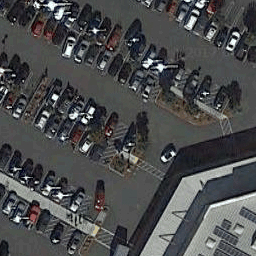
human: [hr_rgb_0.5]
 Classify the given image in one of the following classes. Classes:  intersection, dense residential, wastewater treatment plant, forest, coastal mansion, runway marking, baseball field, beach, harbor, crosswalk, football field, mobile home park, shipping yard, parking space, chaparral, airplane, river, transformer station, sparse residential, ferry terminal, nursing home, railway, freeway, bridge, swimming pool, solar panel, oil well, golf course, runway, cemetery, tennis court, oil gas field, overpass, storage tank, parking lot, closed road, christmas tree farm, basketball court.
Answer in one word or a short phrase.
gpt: parking lot